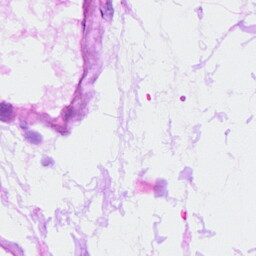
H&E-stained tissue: Ovarian